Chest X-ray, PA view. Patient: 17 years old, sex F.
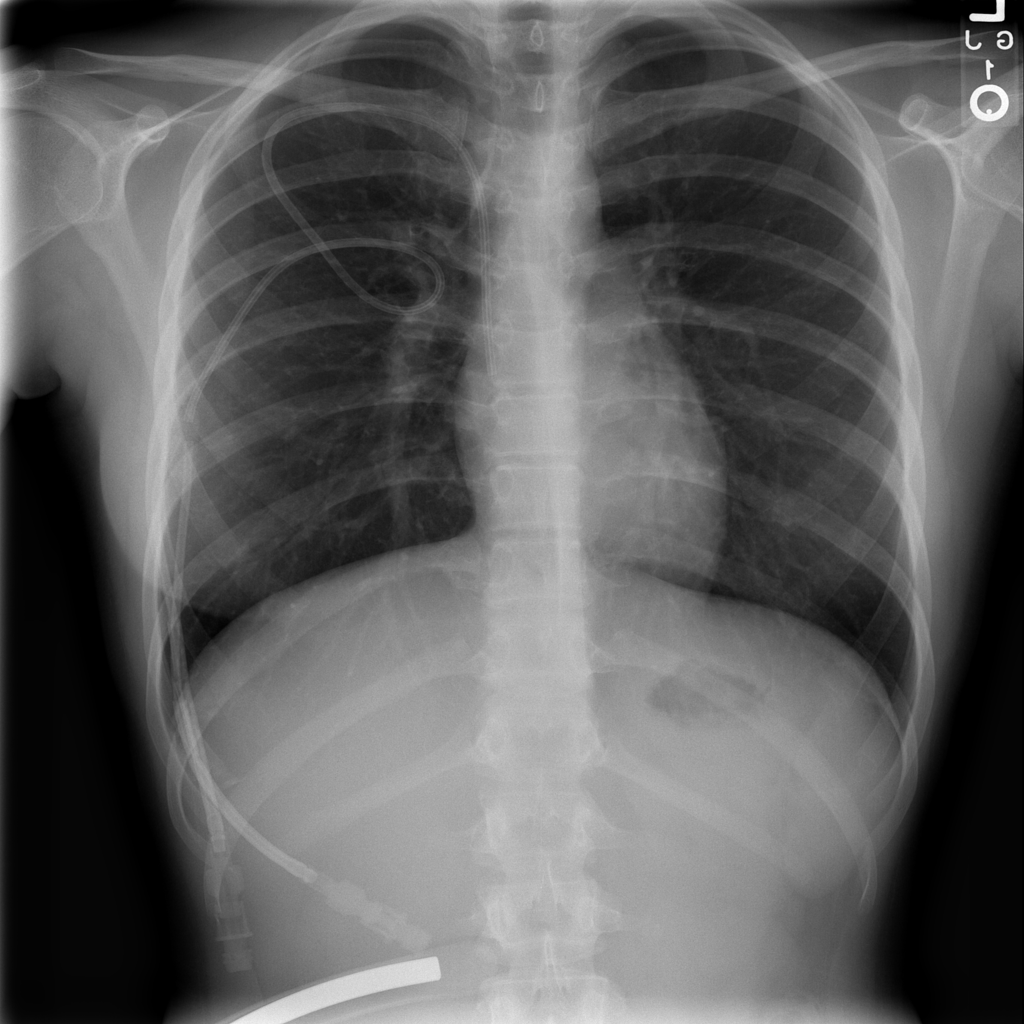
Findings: No Finding